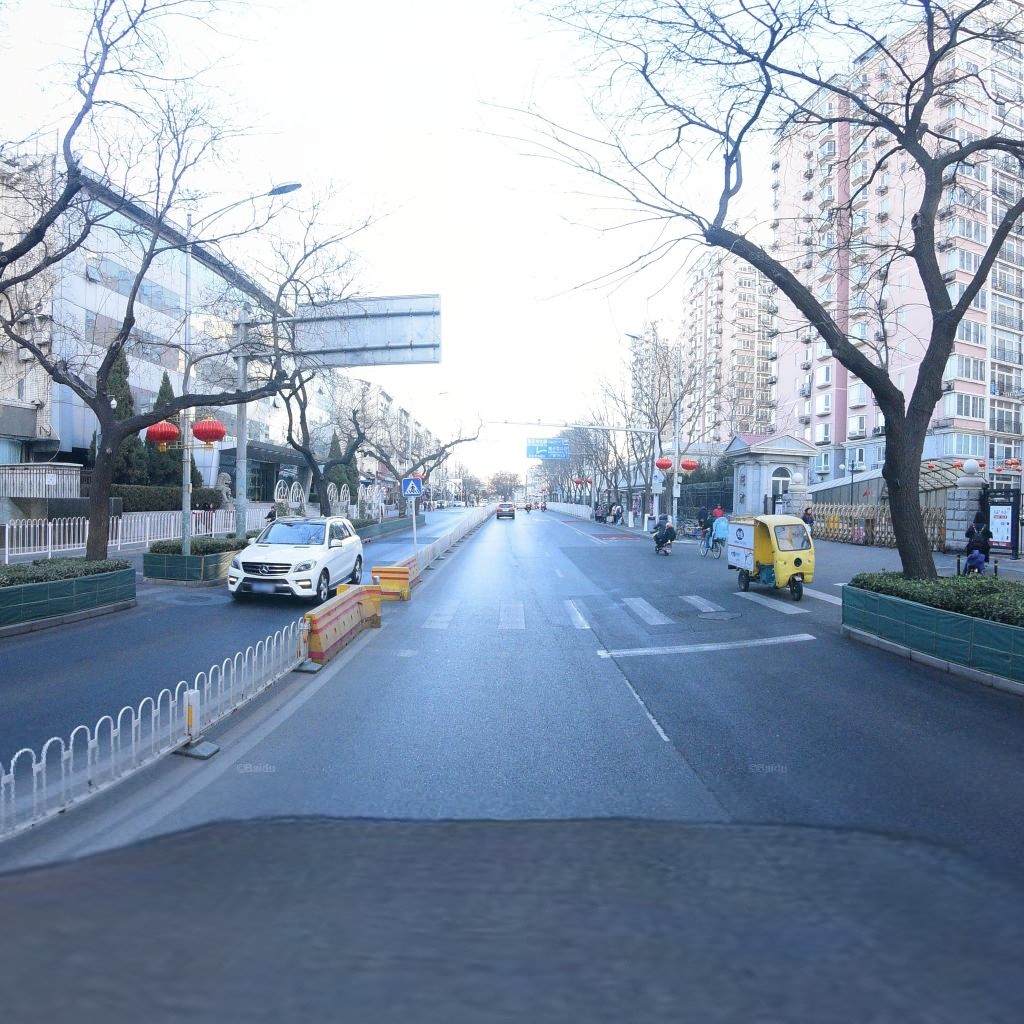
Region: Dongcheng
Road damage annotations: longitudinal crack, manhole cover, longitudinal crack, manhole cover